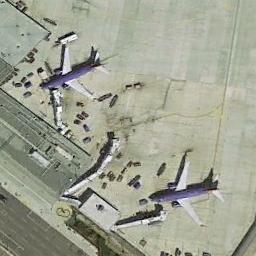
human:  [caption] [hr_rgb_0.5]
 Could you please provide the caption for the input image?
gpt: There are two blue fuselage planes in a clearing, With many containers next to the plane .

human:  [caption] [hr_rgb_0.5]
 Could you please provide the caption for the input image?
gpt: Here are two purple-winged planes at the gate .

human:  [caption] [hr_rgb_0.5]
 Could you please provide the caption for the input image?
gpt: Two blue airplanes and many cars are parked beside the terminal .

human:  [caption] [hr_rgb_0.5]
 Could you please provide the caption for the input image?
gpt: Two purple planes parked next to boarding bridges while some facilities and cars around them .

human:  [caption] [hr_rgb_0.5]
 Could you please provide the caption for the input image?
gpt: There are two planes in the field next to the runway .